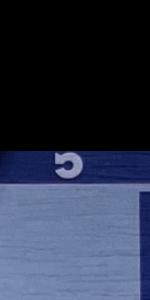
Label: Empty